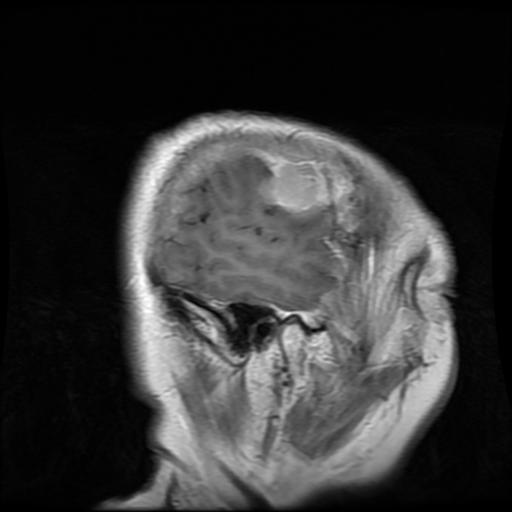
Label: meningioma